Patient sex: M
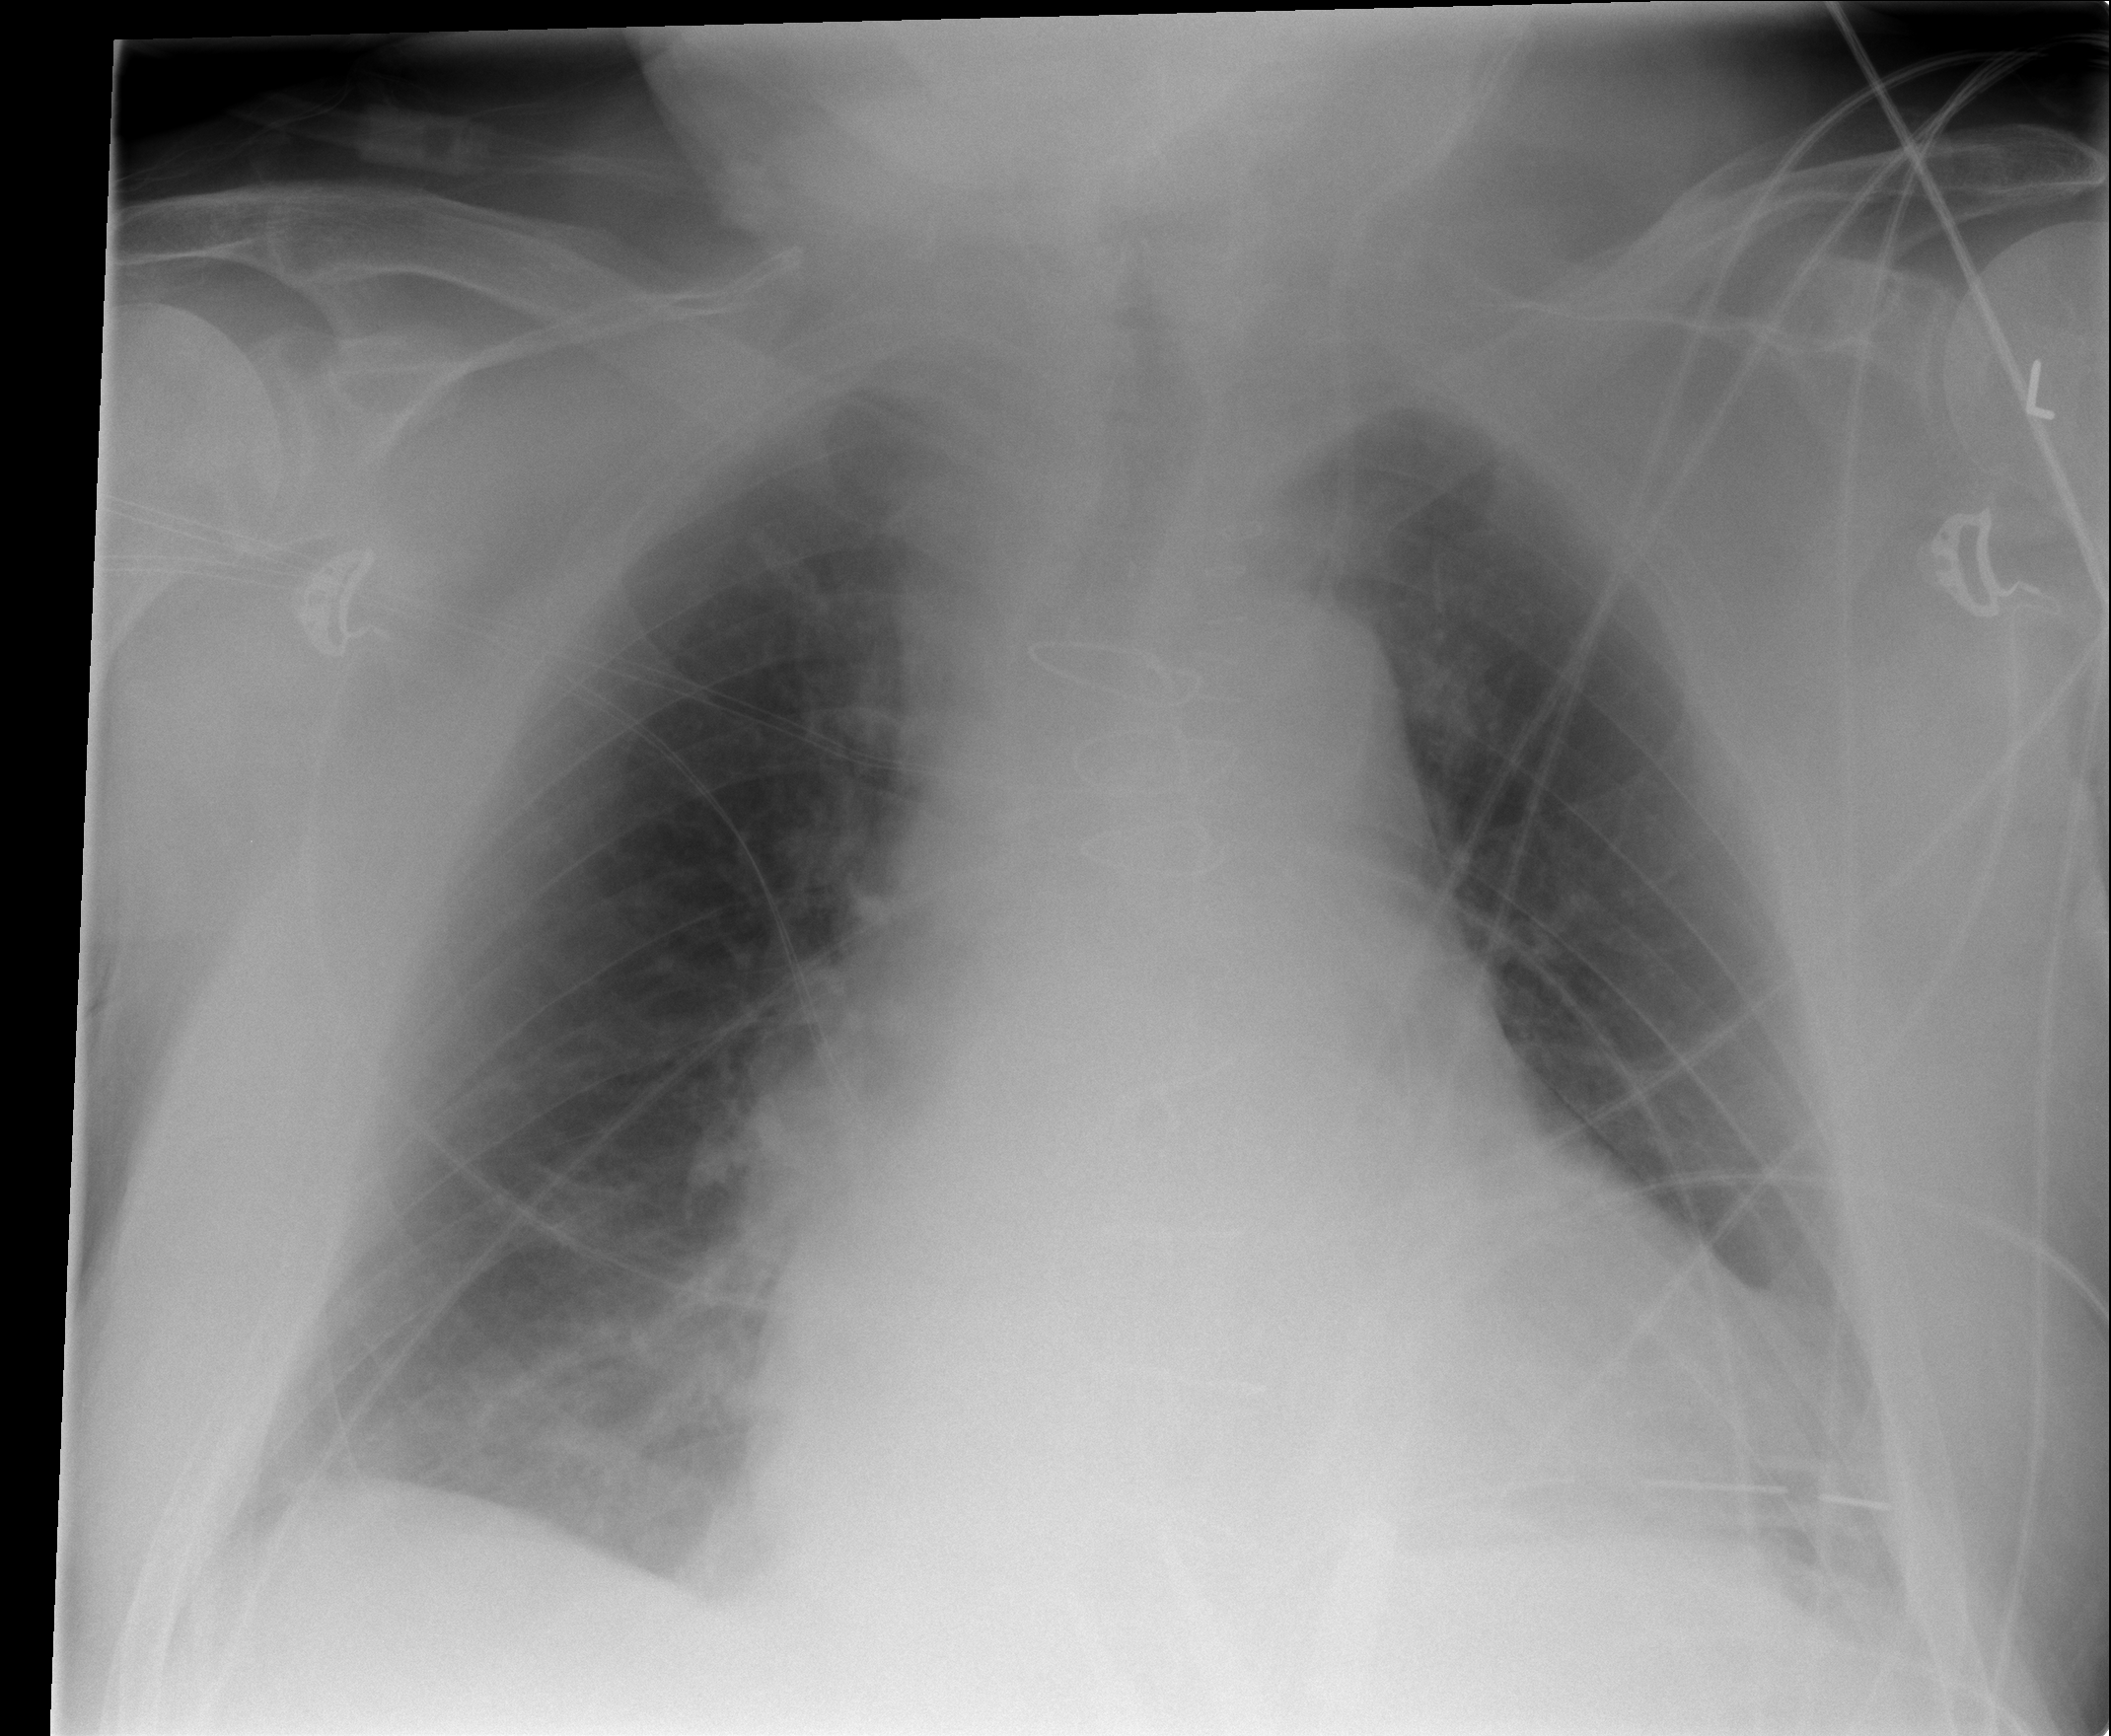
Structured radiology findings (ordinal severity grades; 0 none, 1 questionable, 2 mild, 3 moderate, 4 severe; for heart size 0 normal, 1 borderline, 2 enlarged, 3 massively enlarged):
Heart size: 2
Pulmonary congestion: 1
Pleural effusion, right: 0
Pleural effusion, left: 1
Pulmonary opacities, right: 0
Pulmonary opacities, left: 0
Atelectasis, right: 1
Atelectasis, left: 1